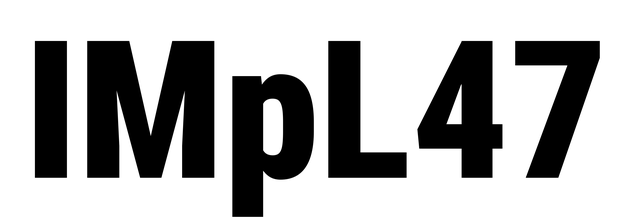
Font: Roboto_Condensed_Black